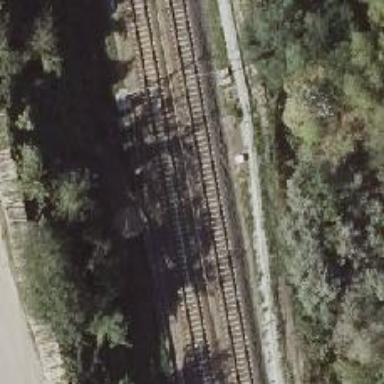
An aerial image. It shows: Site related to railway infrastructure.